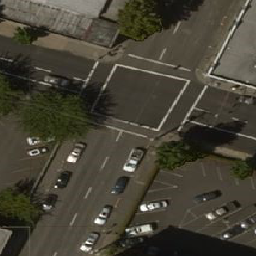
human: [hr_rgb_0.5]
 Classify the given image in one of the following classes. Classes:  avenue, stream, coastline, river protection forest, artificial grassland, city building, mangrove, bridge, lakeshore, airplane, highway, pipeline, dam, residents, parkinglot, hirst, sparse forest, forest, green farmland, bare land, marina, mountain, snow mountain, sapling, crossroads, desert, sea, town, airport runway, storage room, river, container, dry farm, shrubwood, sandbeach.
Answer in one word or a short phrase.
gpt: crossroads